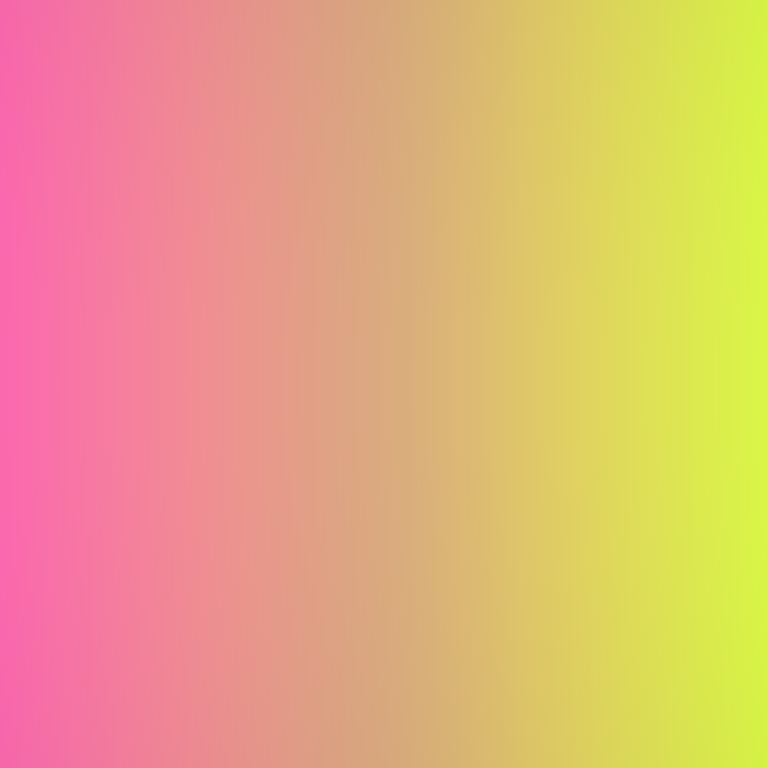
Abstract light effect, smooth gradient from soft pink to bright yellow, calm atmosphere, diffuse light, no room, no furniture, no objects.